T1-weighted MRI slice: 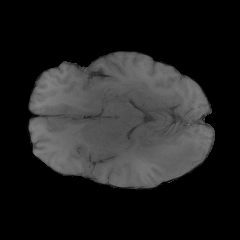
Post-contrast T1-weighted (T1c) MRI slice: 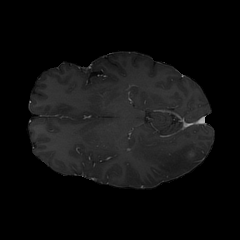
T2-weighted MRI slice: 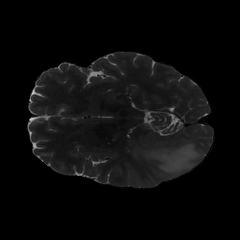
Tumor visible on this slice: yes